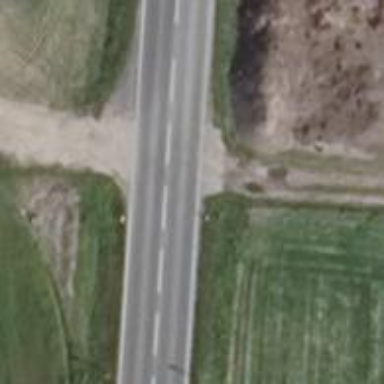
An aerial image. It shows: Secondary road with asphalt surface.